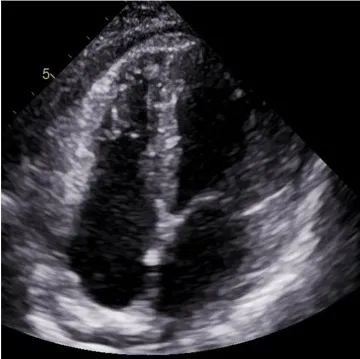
Echocardiogram showing pericardial effusion and constrictive physiology. Modified 4-chamber view.
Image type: radiology (ultrasound)